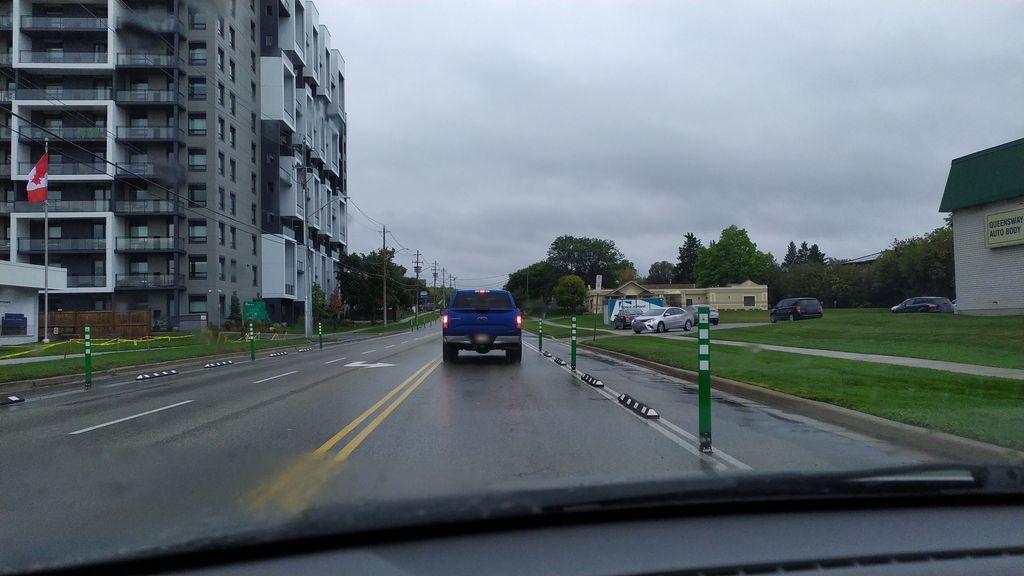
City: kitchener-waterloo